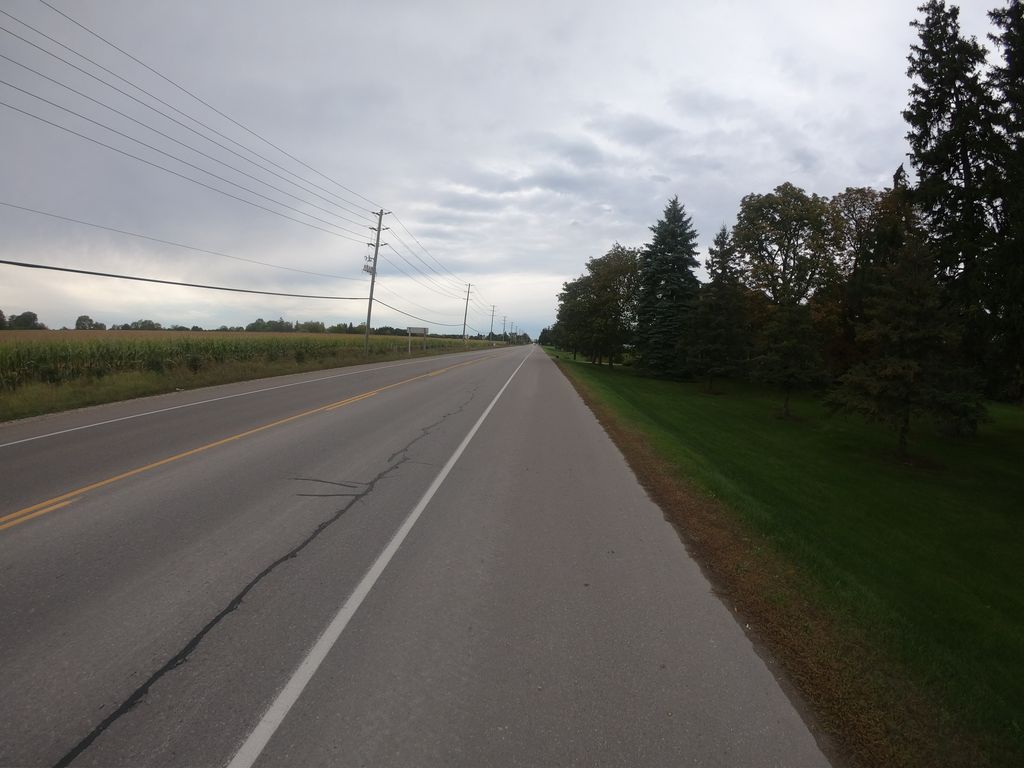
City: kitchener-waterloo